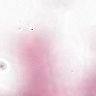
Metastatic tissue present: no